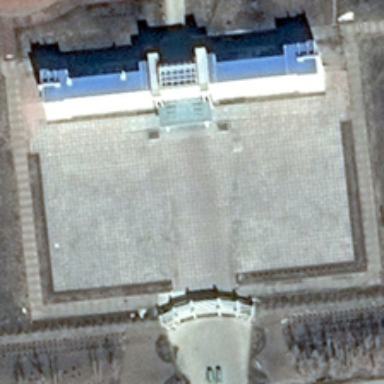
Some green plants and a building are around a square .